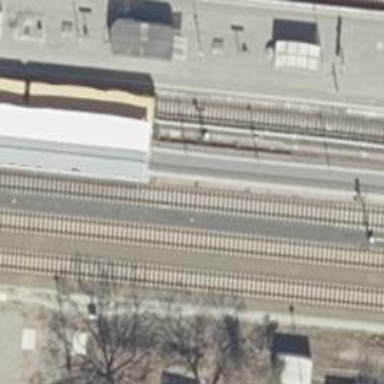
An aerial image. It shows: Close-up of railway platform edge.